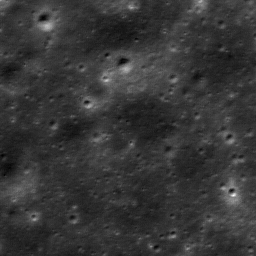
Host type: background_regolith
Lunar coordinates: latitude nan, longitude nan